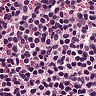
Metastatic tissue present: no